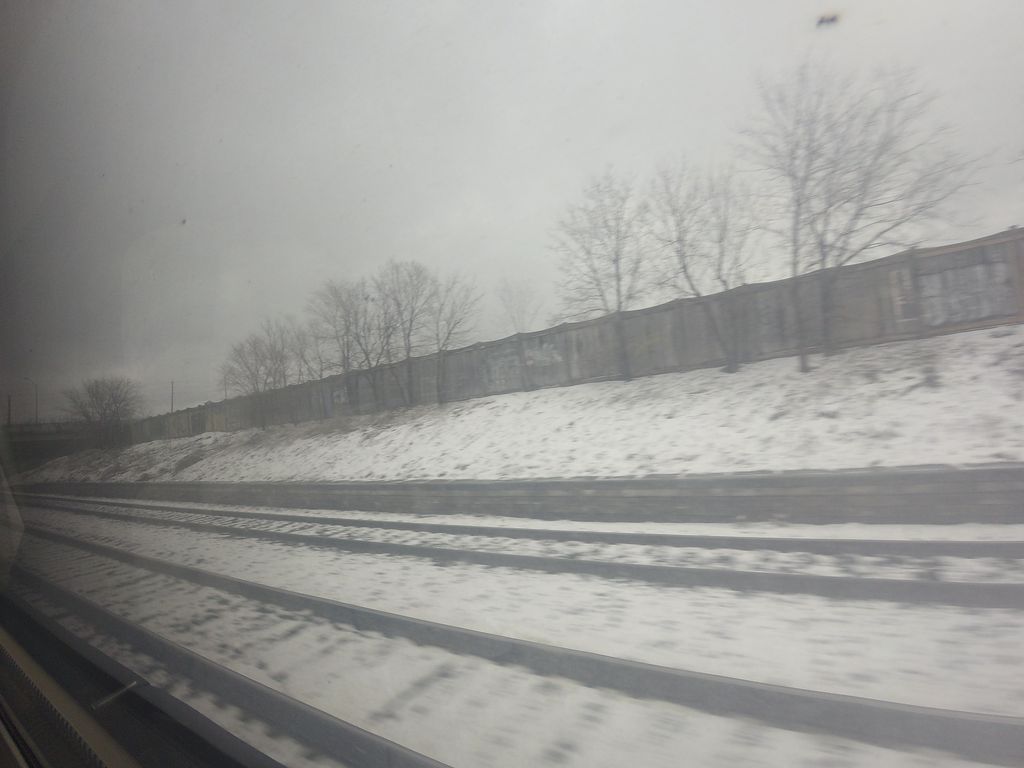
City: toronto